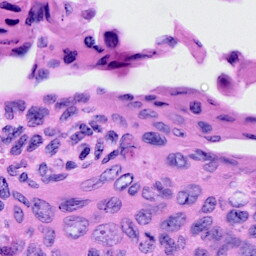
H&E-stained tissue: Cervix